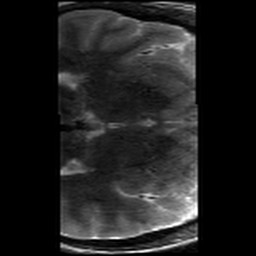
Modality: T2w
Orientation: axial
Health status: healthy
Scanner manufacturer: siemens
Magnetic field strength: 3 T
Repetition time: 8.02 s
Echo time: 0.08 s